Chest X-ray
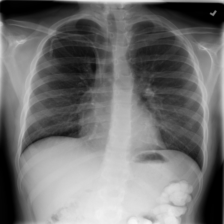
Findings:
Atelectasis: negative
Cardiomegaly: negative
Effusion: negative
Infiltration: negative
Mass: negative
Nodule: negative
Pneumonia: negative
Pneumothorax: negative
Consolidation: negative
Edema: negative
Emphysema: negative
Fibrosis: negative
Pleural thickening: negative
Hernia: negative